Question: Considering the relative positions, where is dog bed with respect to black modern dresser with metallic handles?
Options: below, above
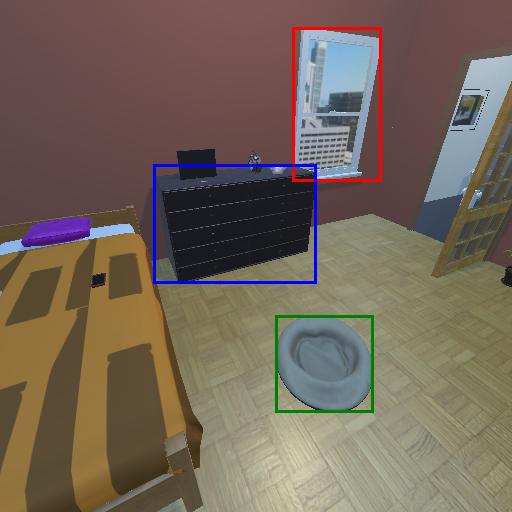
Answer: below